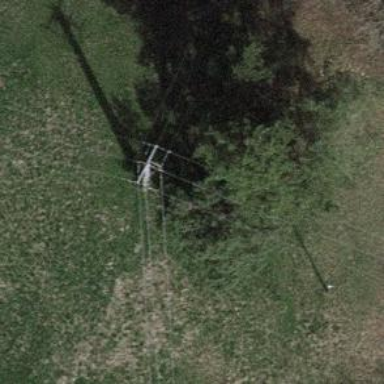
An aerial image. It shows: Minor power line with 3 cables.